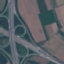
Land use / land cover class: Highway